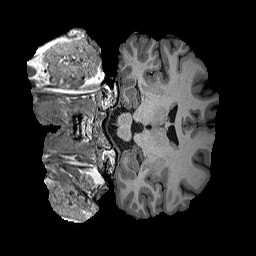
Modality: T1w
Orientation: coronal
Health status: healthy